Question: I think images are better than words:

I want to build a page with a fake effect hand "holding" my webpage.So while the page scrolls the hand stay on the bottom-left corner of the browser.
I think a "fixed" position for my "hand" is what I would need so I have this css:
'''
.class-applied-to-my-hand-image{
position:fixed;
bottom:0;
left:0;
}
'''
and my html:
'''
[..]
<body>
<img src="fingers.png" class="class-applied-to-my-hand-image"/>
<div class="scrolling-page">
[..]
</div>
<body>
'''
This is fine unless I decide to zoom the page (ctrl++) cause the image continue to follow its css rule and stay on the bottom-left corner of the browser.This cause the "fingers" to overlap my articles.
What do I need here?
Thanks
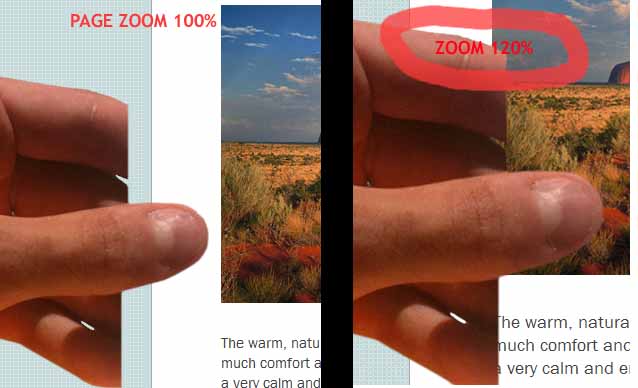
Answer: Maybe using 3 divs, absolute positioning for the scrolling page and fixed positioning for the fingers.
This is the CSS:
'''
<style type="text/css" media="screen">
/* Reset (Eric Meyer) v2.0 | 20110126 */
....
/* Fingers css rules */
div#wrapper{position:relative;}
div#fingers{position:fixed;bottom:0;left:0;width:25%;z-index:99;}
div#fingers img{max-width:100%;min-width:100%;}
div#scrolling_page{position:absolute;top:0;left:15%;width:50%;margin:0px auto;border: 1px solid #999;z-index:98;padding:20px;}
</style>
'''
And this is the HTML:
'''
<div id="wrapper">
<div id="fingers">
<img src="fingers.png" alt="fingers"/>
</div>
<div id="scrolling_page">
<!-- a lot of text paragraphs here -->
<p>...</p>
</div>
</div>
'''
I need to tweak a little the fingers image, removing some white background and changing it to png in order to have transparency.
You can see the source code and try zooming the page <URL>
I'm sorry but I haven't had the time to cross-browser test the code. I strongly suggest you to do some test before to go public.